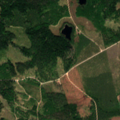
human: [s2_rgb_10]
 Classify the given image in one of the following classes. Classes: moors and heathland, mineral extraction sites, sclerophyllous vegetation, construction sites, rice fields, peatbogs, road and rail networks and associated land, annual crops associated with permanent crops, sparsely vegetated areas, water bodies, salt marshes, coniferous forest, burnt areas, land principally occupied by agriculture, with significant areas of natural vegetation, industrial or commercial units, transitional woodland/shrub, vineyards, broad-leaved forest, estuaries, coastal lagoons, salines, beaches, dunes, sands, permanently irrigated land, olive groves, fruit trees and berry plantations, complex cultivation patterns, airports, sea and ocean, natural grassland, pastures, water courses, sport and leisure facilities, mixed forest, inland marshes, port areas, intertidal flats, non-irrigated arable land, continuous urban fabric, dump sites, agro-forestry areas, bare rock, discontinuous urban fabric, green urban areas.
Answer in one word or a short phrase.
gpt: non-irrigated arable land, coniferous forest, mixed forest, transitional woodland/shrub